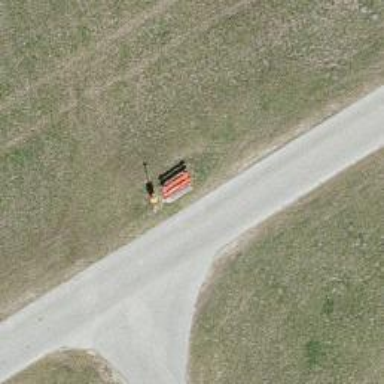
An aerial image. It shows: Bench.